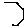
Label: hexagon